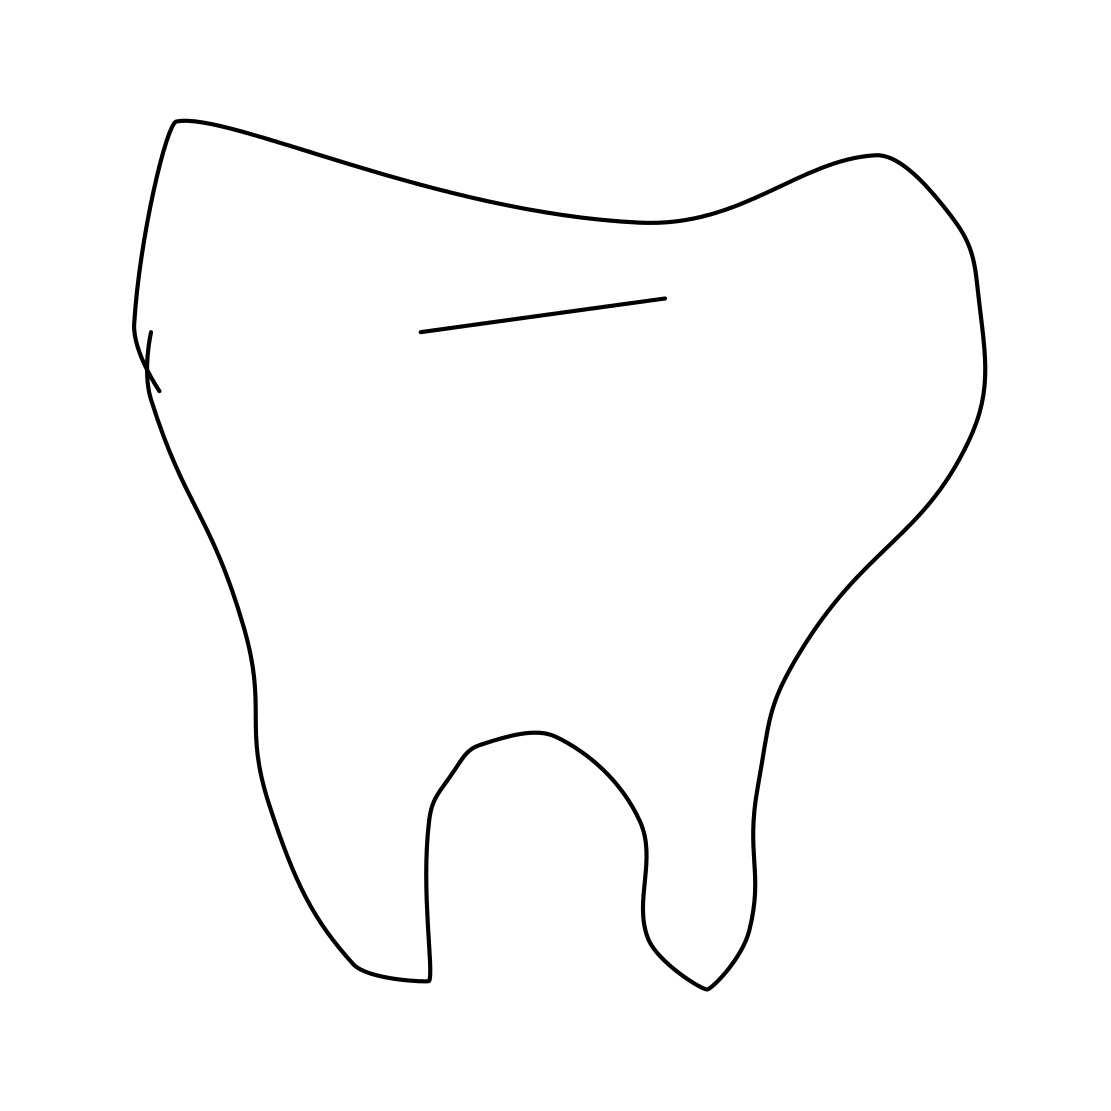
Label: tooth